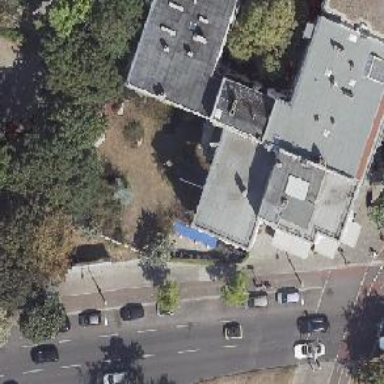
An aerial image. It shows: Pub.